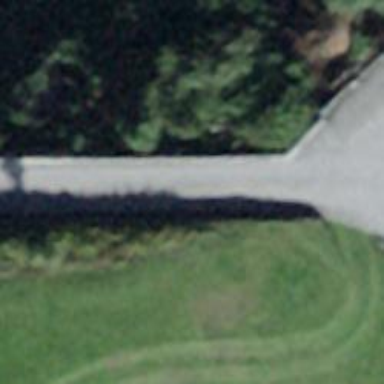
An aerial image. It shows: Paved track with grade 1 surface.